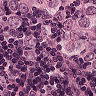
Metastatic tissue present: yes